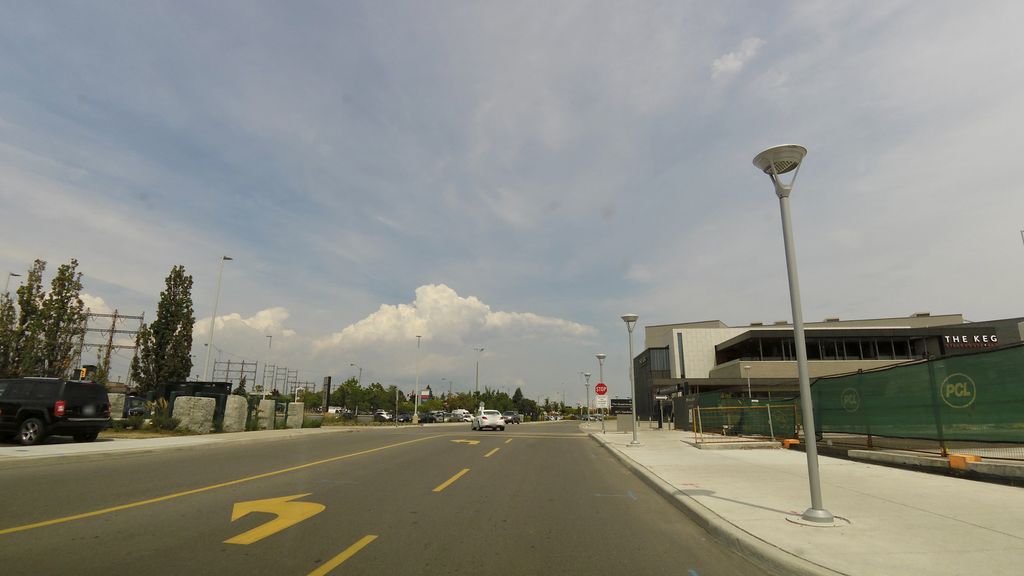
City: toronto